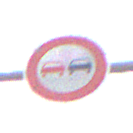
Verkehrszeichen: Ueberholverbot
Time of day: MorningAfternoon
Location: Outdoor (Nature)
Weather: Clear
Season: Winter
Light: Natural